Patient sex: F
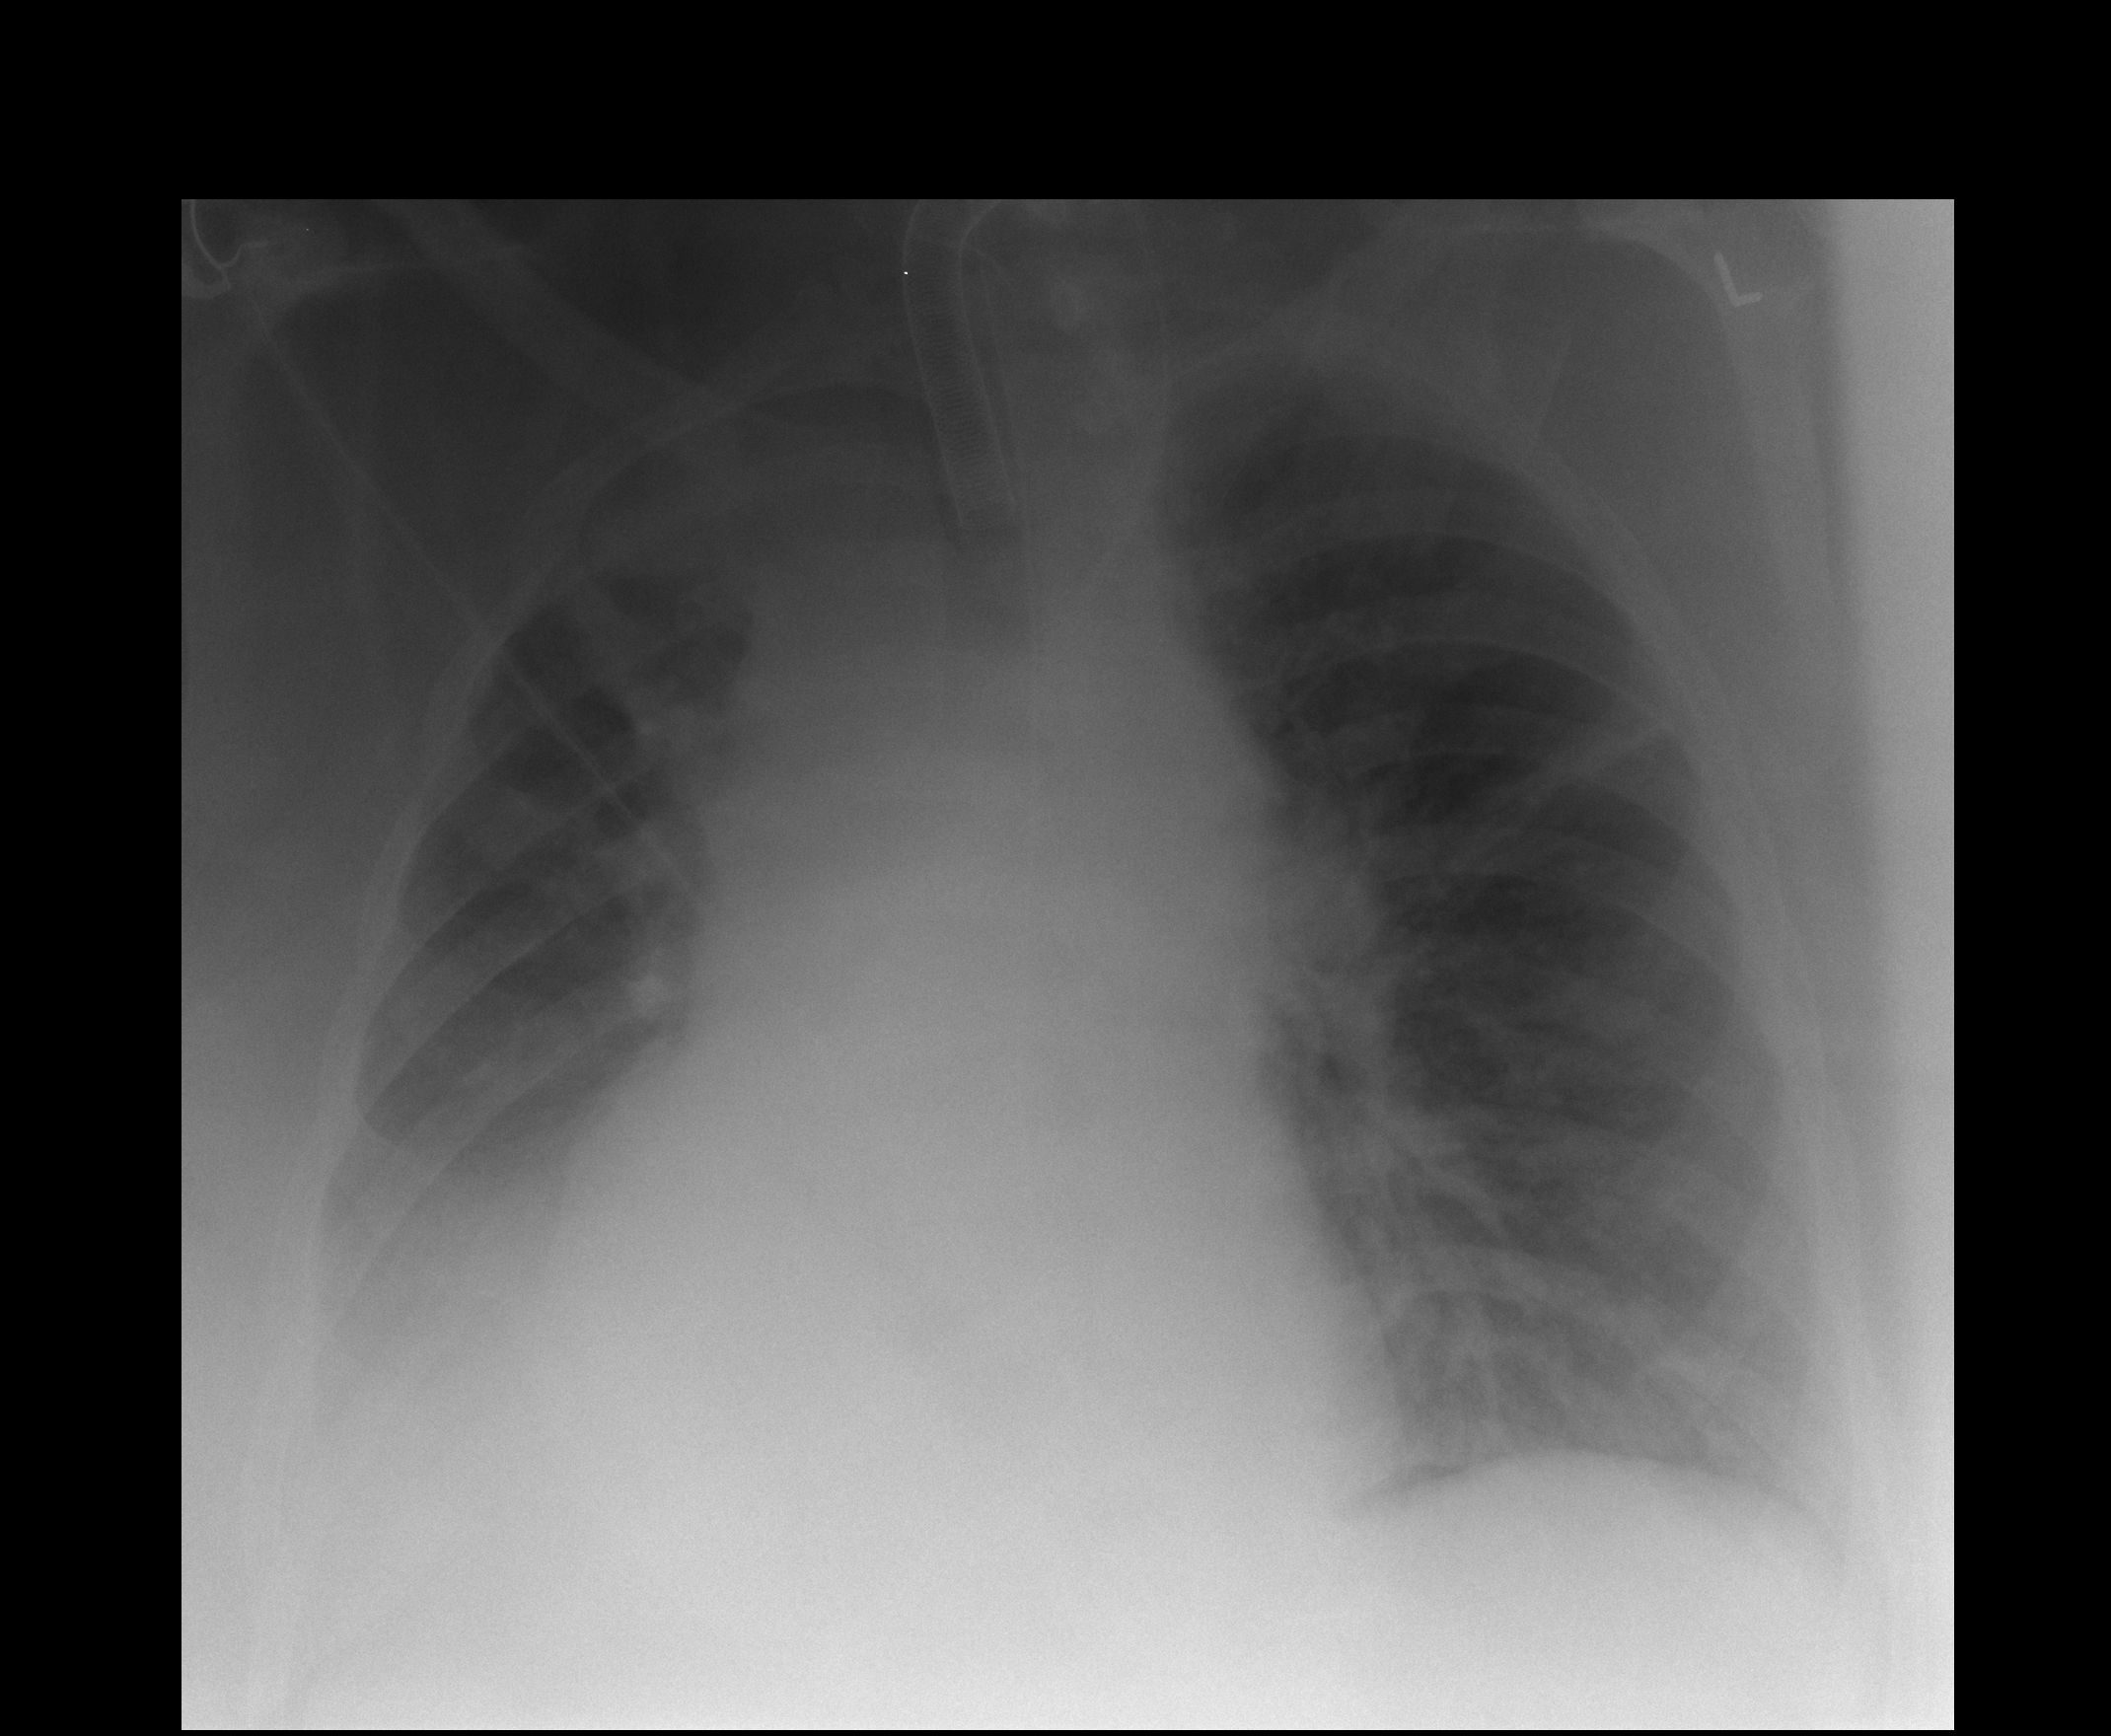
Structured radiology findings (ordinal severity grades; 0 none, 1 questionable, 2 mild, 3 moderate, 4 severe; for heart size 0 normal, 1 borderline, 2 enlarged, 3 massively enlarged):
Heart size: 1
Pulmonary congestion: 2
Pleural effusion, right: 3
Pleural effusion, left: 2
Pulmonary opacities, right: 2
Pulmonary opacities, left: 2
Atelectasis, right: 2
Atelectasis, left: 2